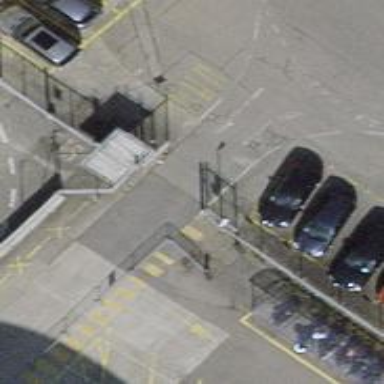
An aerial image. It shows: Gate.